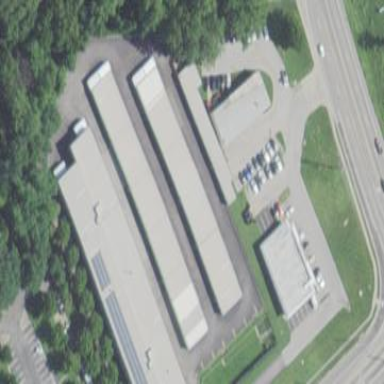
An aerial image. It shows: Warehouse.